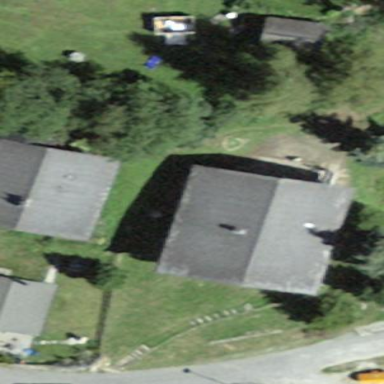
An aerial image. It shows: Image showing building with apartments.